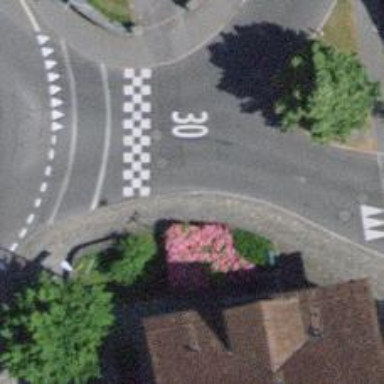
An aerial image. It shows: Raised kerb.